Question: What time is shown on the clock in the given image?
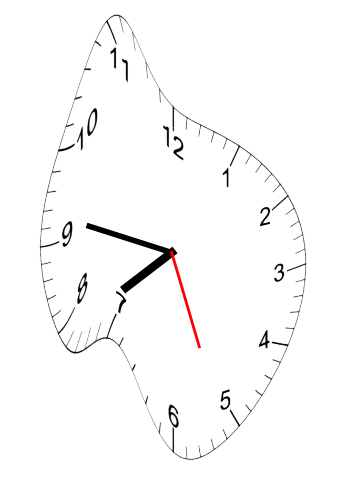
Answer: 07:46:26